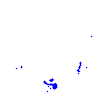
Particle: pion